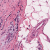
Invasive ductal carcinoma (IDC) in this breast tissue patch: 1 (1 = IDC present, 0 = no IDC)